Question: I'm working on an app in which there is a social feed. I would really like to create a custom view with two tableViews side-by-side. I want to know how you would code this. Is it possible to intercept the scrolling of a table to move the other one at the exact time? Or maybe there is an easier way to achieve this?
I always say the is no limit in programming but the programmer limits. Here's mine.
Thank you for your ideas!
This what I want to do :

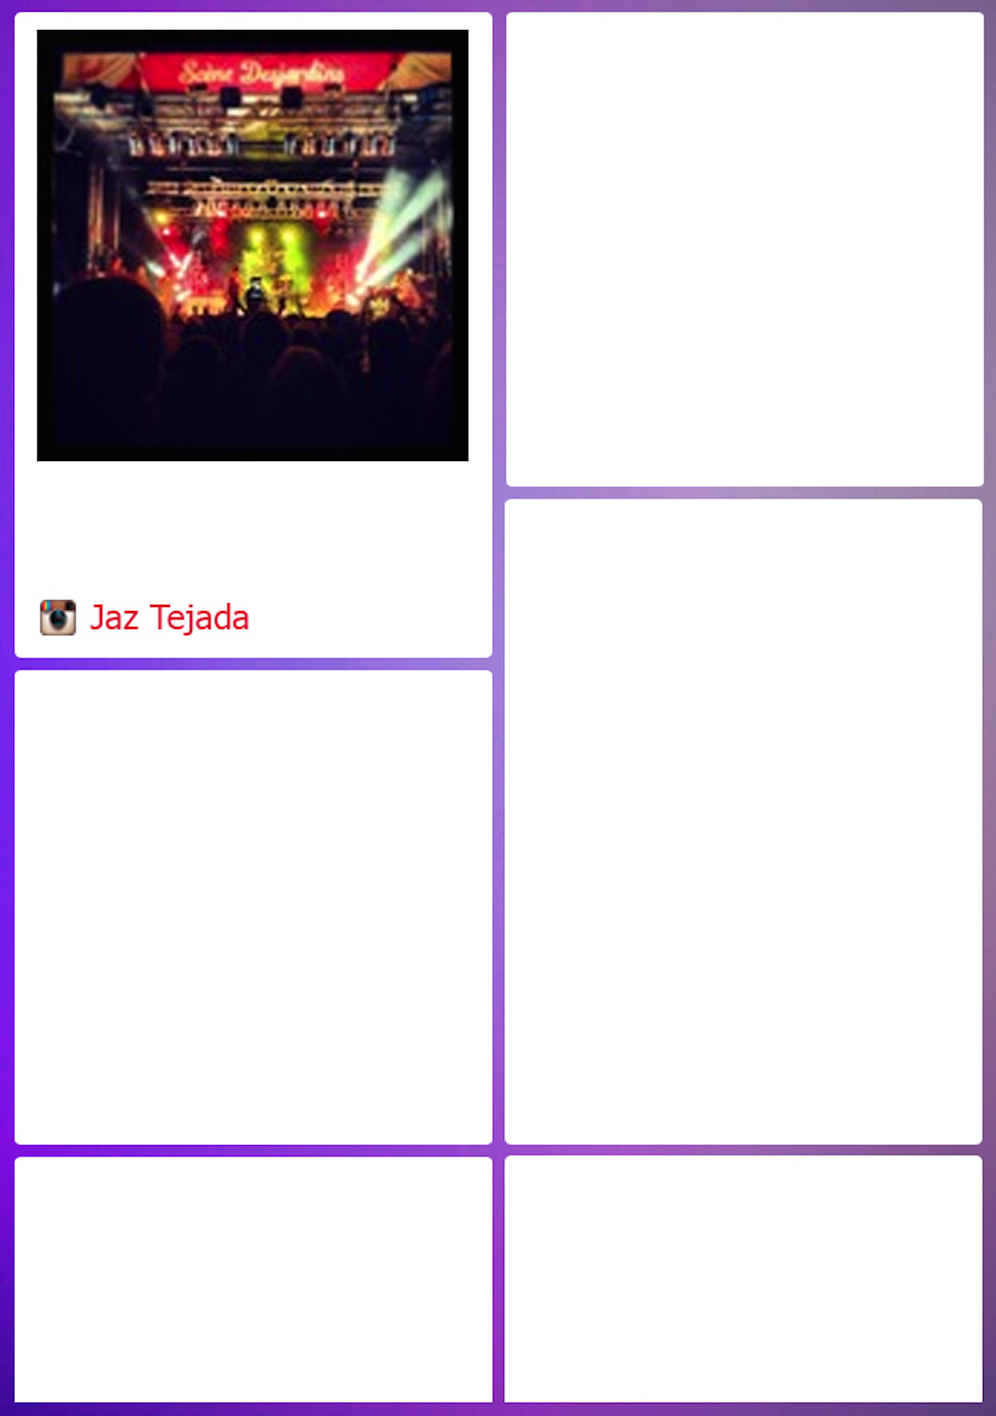
Answer: It could be implemented with a 'UICollectionView'.
This should help you a good deal: <URL>